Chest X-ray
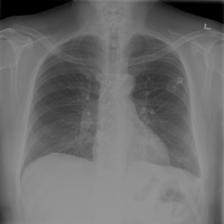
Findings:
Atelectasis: positive
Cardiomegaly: negative
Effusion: negative
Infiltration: negative
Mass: negative
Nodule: negative
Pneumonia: negative
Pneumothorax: negative
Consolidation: negative
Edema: negative
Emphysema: negative
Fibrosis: negative
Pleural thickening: negative
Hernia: negative